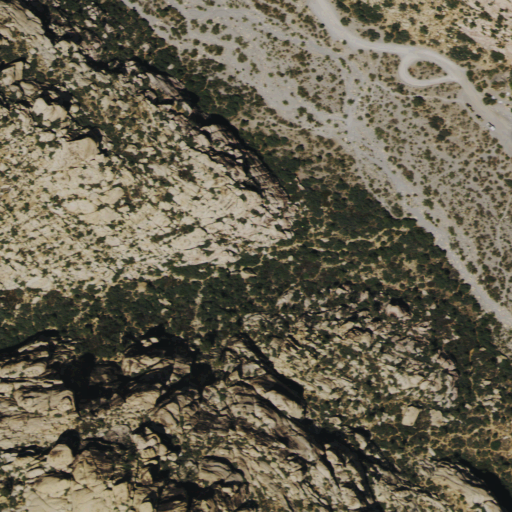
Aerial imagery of valley in Nevada named Lost Creek Canyon containing shrub and evergreen forest